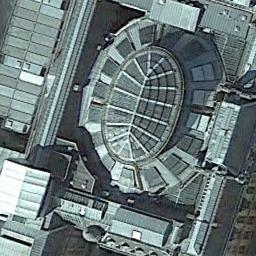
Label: commercial_area